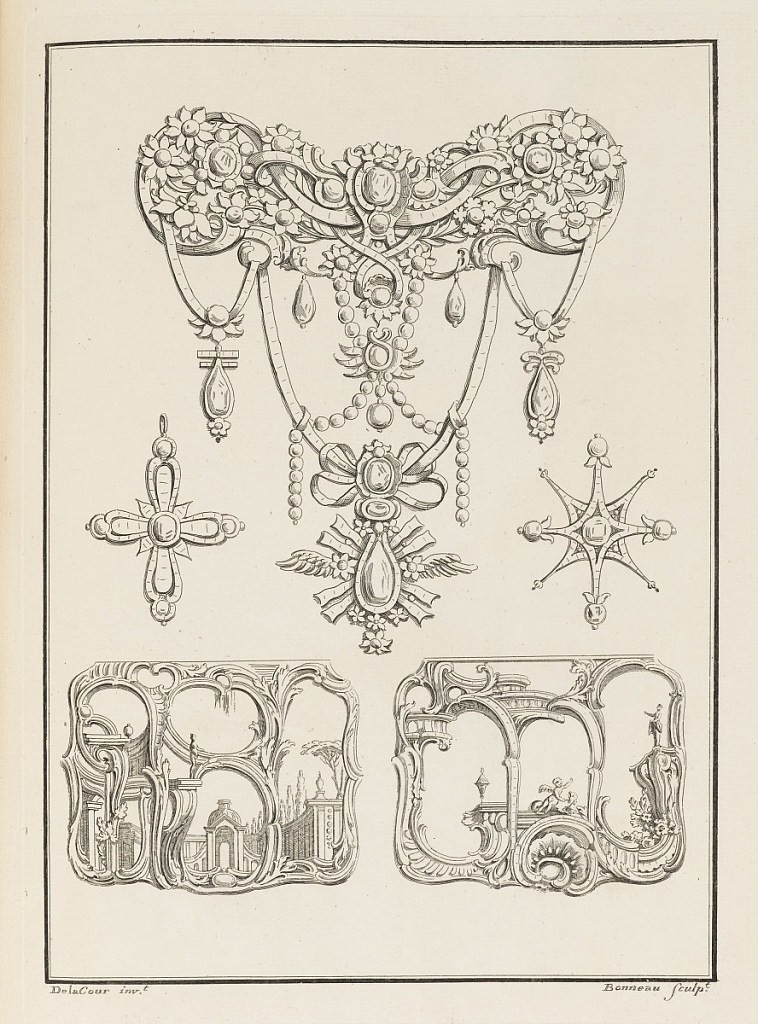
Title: Frontispiece for Book 4, in Eight books of Ornament
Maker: William Delacour, French, 1741 – 1767
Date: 1741–47
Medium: Engravings on white laid paper, bound in half-calf and marbled boards
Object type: Bound volume
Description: First book (dedicated to Lord Middlesex): title page and six plates, dated 1741, of rocaille cartouches; second book (dedicated to the Earl of Holderness): title page and five rocaille motifs, dated 1742; third book (dedicated to the Duke of Rutland): title page and six plates of cartouches, dated 1743; fifth book; title page and fourteen plates (one bound upside down) of furniture, dated 1743; sixth and seventh books: title pages (half-size) and fourteen plates of cartouches, undated; eighth book: title page and six plates of jewelery, dated 1747.